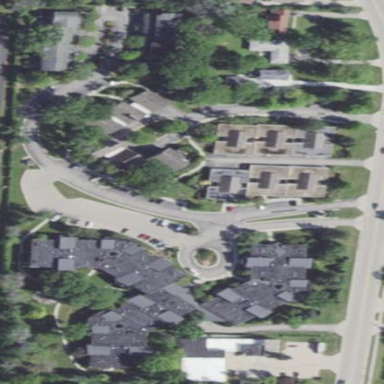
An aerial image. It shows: Residential area with condominiums.